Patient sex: M
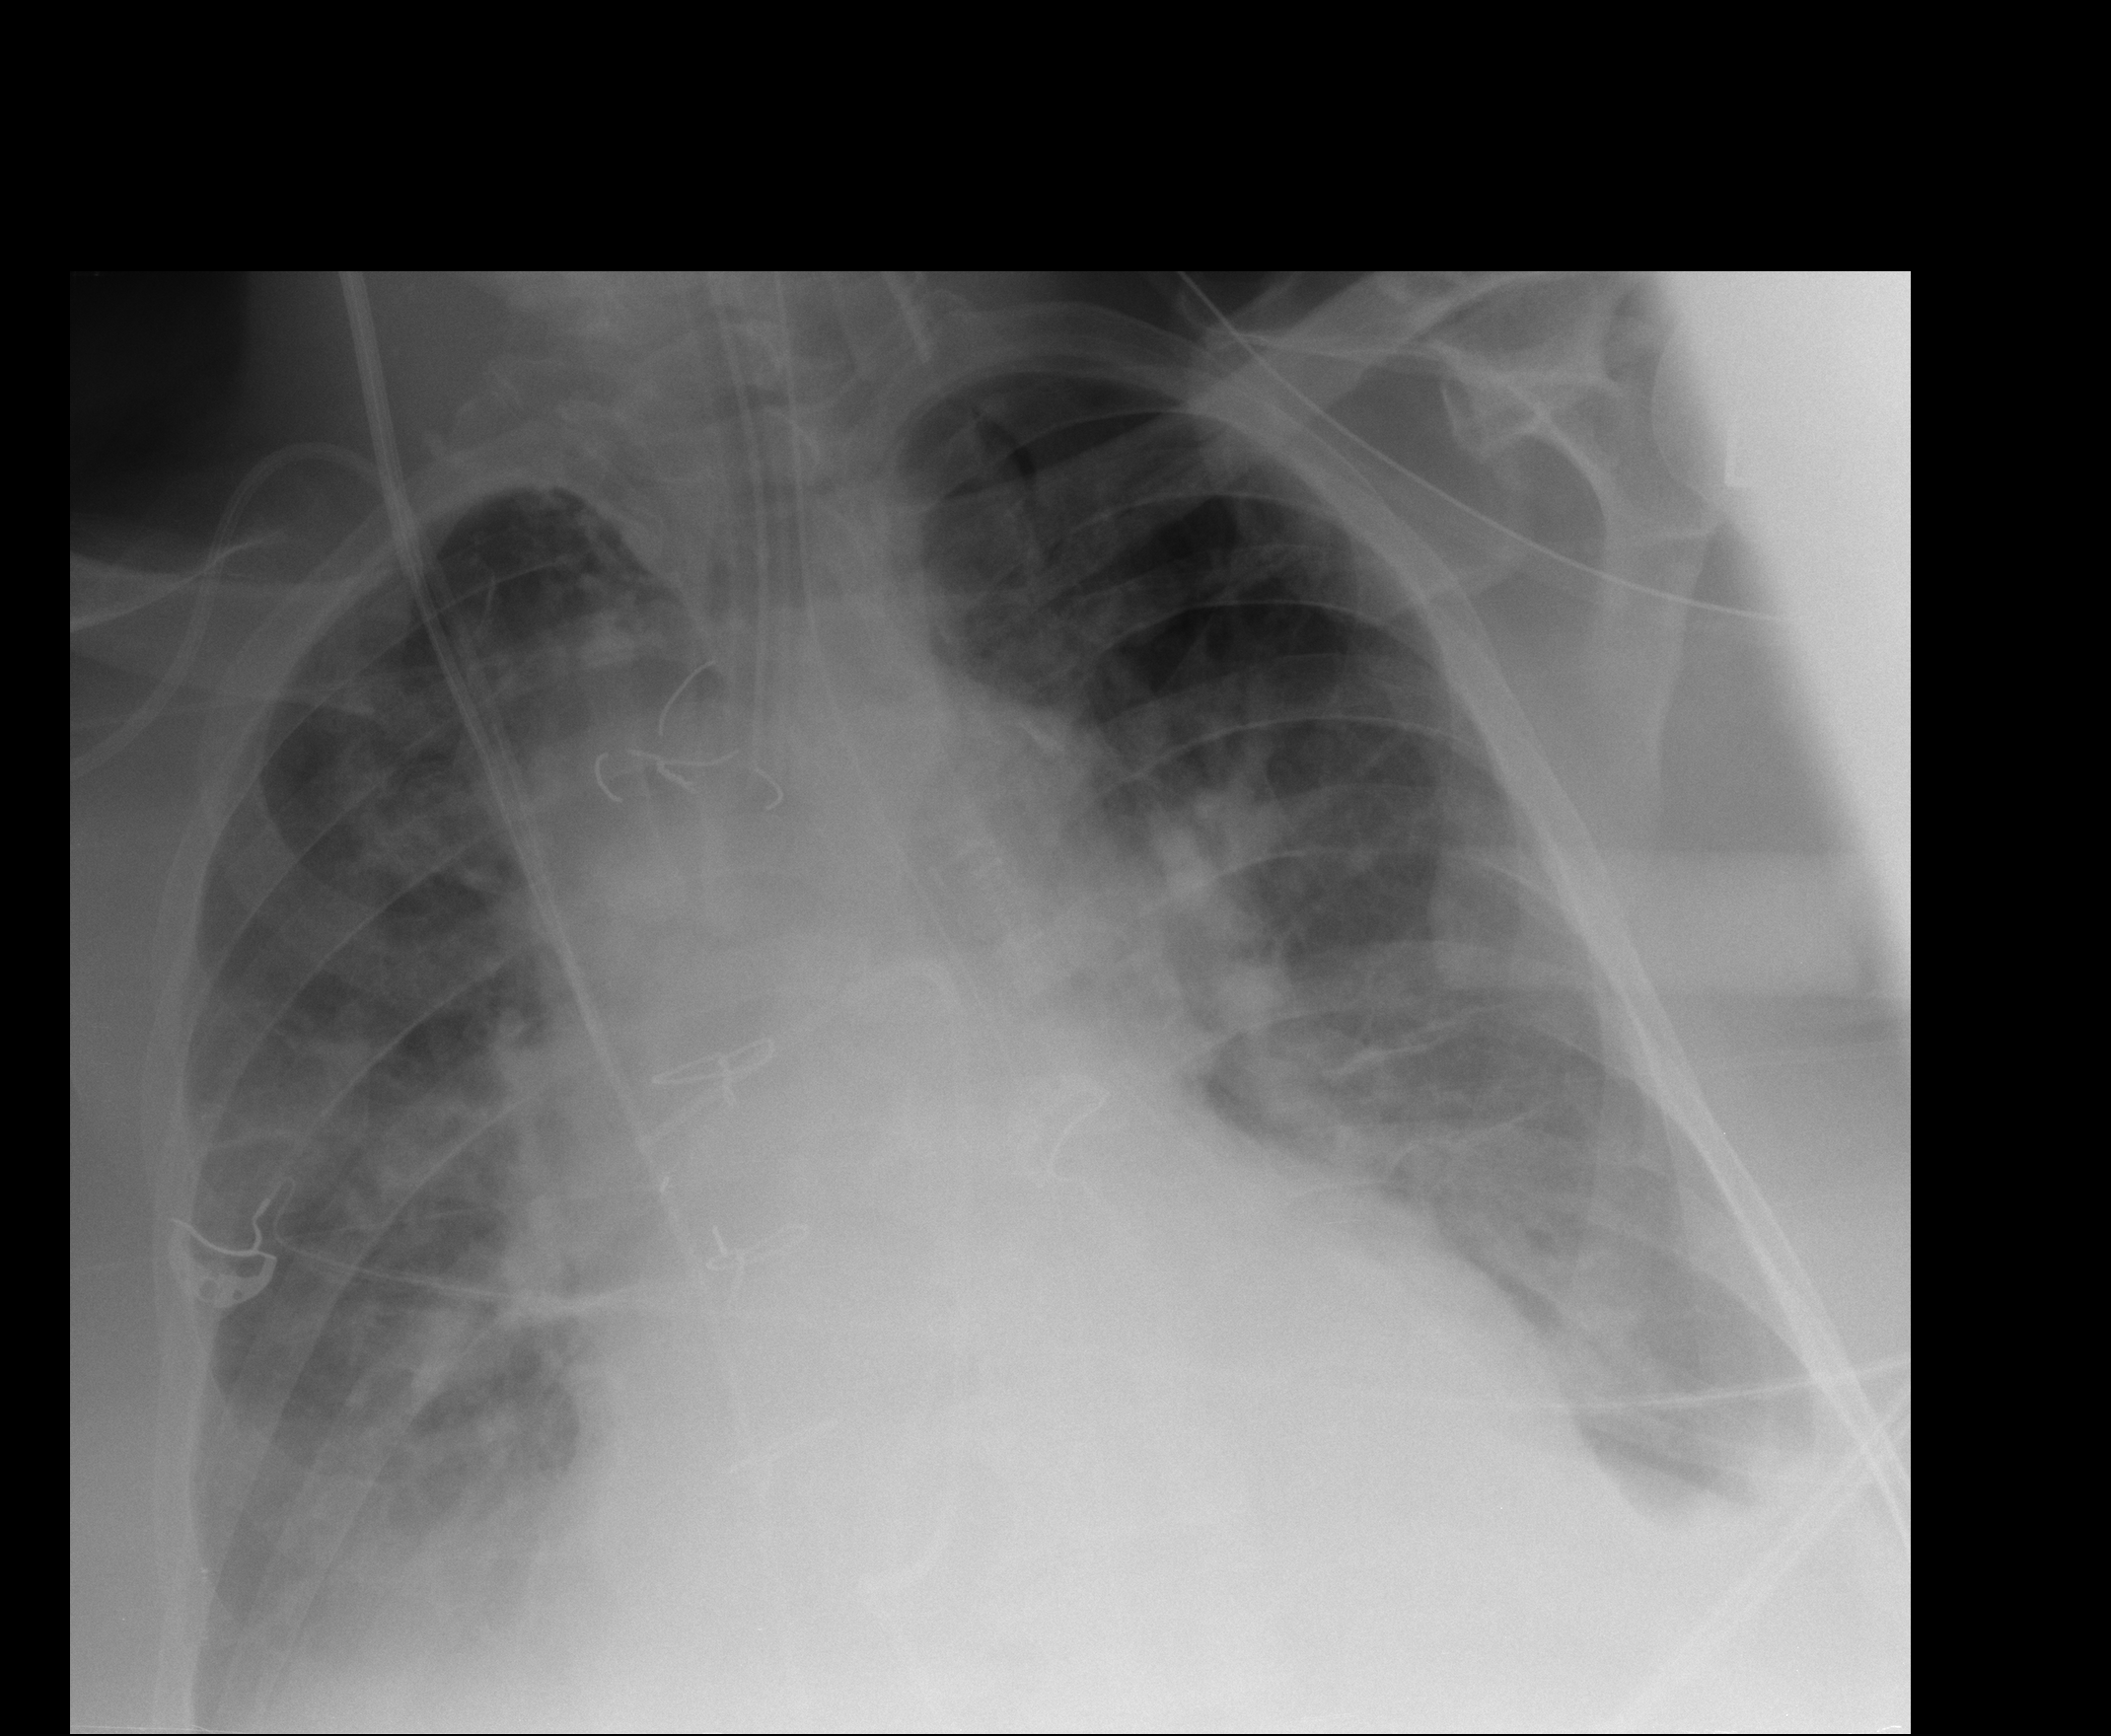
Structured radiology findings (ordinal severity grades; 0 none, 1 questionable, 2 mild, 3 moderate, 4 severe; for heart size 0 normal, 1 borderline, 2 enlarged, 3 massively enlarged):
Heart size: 3
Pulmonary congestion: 3
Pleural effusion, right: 2
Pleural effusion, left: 2
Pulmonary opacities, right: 3
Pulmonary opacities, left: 3
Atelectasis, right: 2
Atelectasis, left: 2